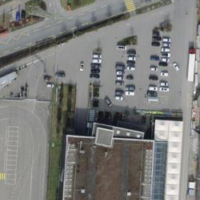
EUNIS habitat code: 54
Species observed at this site:
Milvus milvus
Pica pica
Tachymarptis melba
Passer domesticus
Carduelis carduelis
Turdus merula